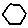
Label: hexagon